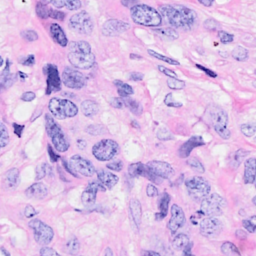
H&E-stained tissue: Breast